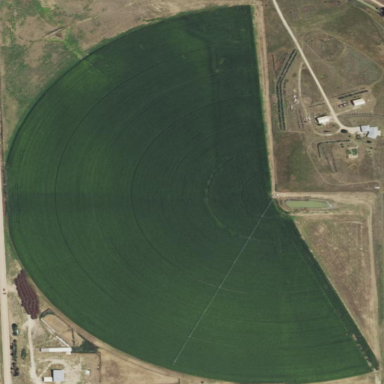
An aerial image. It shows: Farmland with pivot irrigation system.